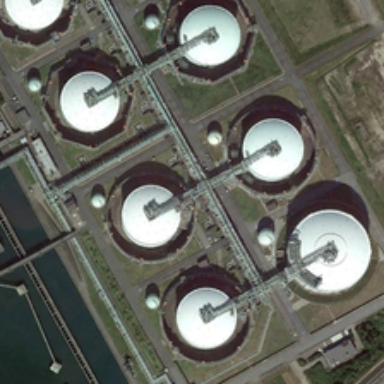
Seven white storage tanks are in two lines near a river .